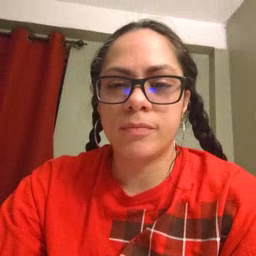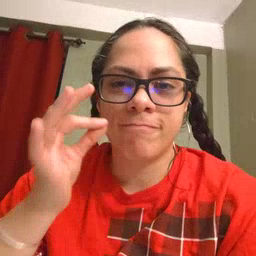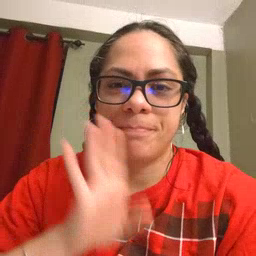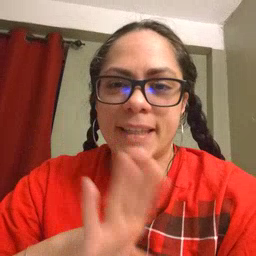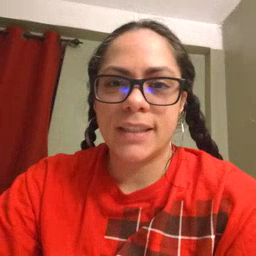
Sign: bee